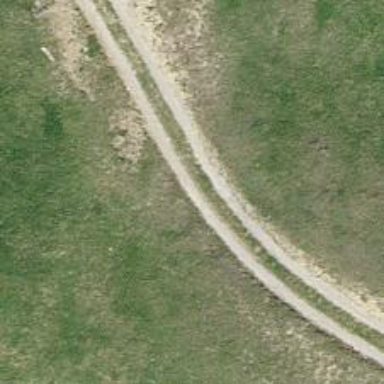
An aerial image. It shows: Track with grade 3 tracktype.